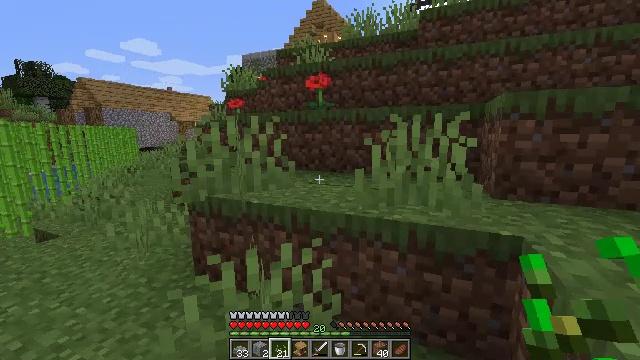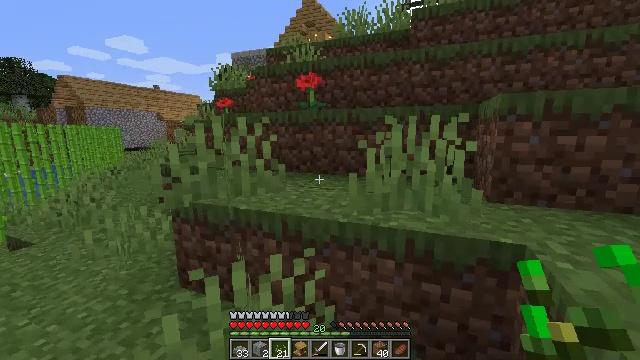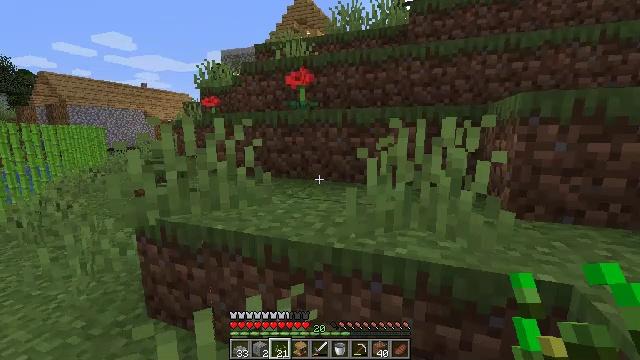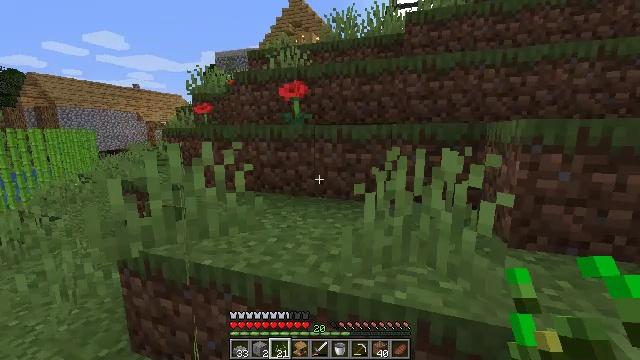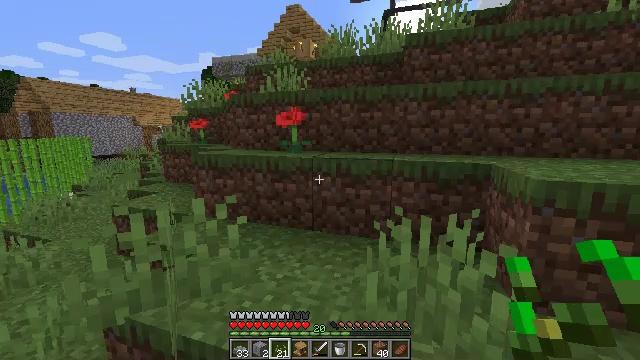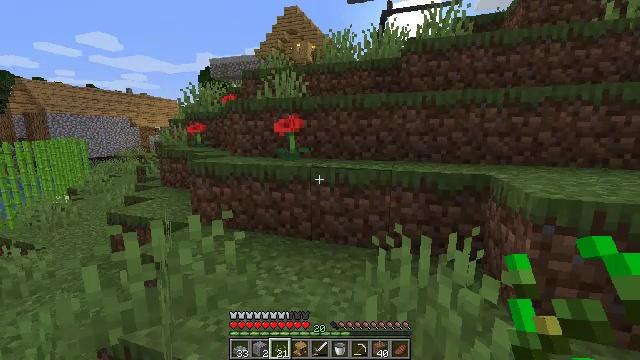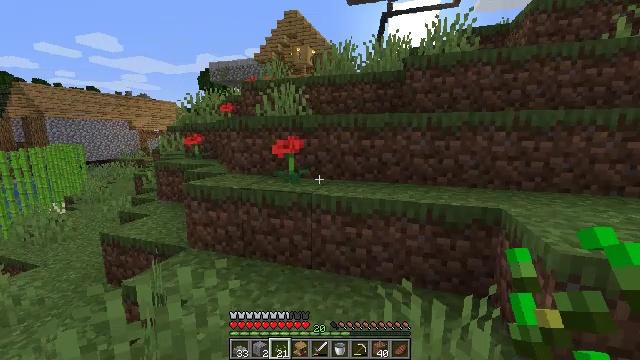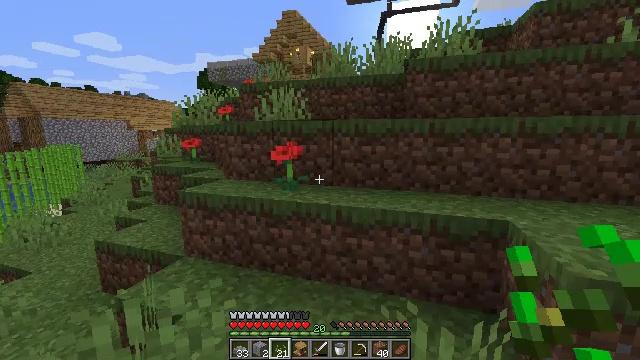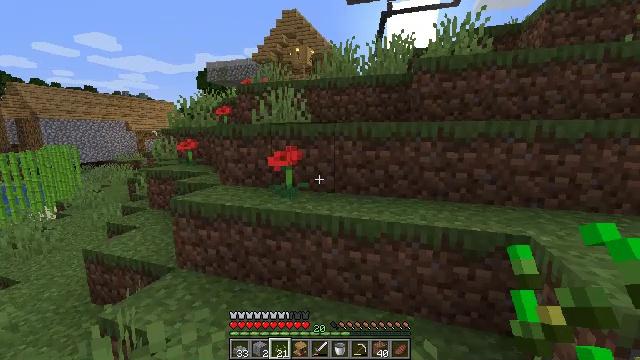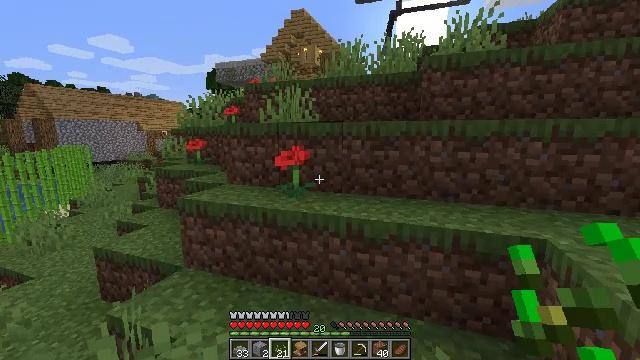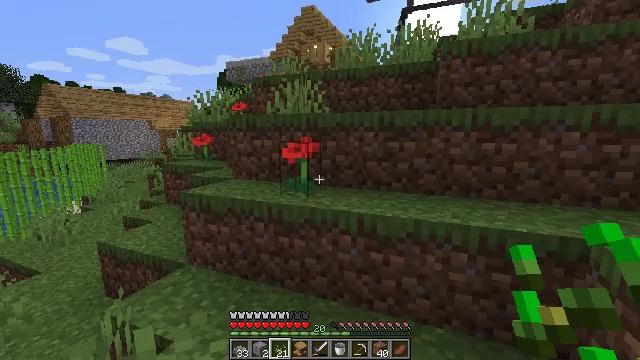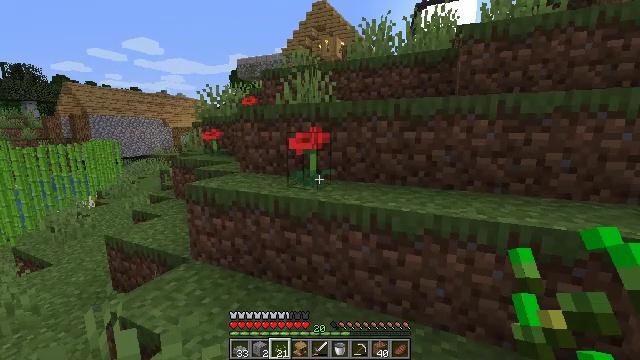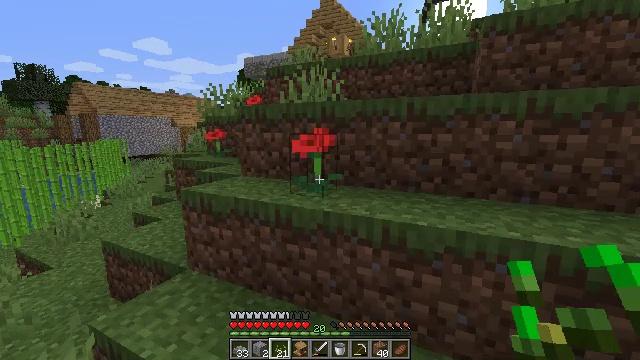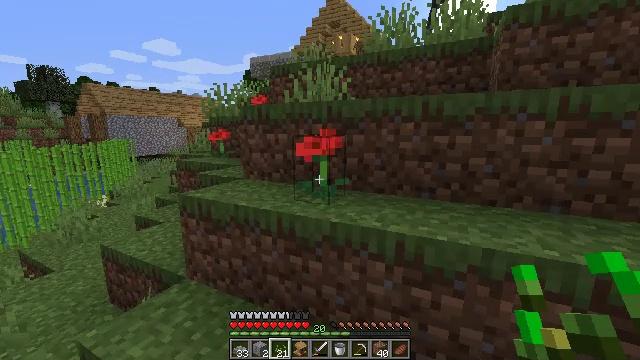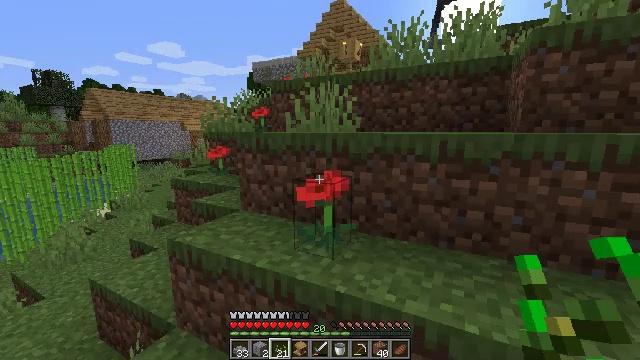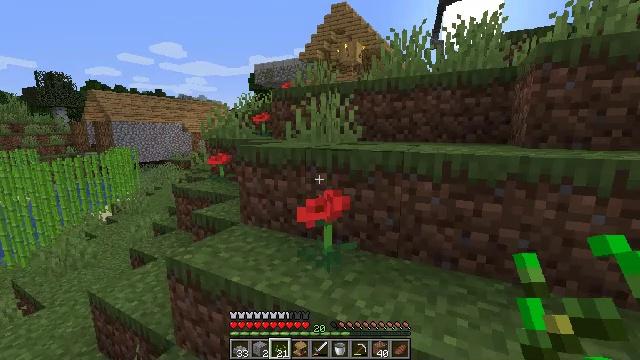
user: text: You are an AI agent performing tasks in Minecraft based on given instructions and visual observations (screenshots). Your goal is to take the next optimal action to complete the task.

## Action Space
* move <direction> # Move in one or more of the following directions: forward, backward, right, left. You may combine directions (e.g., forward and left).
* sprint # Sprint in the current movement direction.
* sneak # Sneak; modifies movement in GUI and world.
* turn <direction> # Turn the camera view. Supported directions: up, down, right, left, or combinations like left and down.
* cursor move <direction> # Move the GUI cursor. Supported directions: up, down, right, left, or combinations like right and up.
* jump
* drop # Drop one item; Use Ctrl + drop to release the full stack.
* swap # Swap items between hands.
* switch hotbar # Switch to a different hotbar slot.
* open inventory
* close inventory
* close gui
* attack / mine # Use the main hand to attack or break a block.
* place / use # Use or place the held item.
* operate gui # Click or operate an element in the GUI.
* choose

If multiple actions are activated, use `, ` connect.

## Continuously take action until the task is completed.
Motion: motion action
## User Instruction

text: Remove a poisonous potato from the inventory.
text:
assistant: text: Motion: move forward, turn right
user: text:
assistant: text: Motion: move forward, turn right
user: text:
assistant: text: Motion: move forward, turn right, jump
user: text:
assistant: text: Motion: move forward, jump
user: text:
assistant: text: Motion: move forward, jump
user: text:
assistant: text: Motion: move forward
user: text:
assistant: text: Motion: move forward
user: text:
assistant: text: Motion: move forward
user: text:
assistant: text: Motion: move forward, turn left
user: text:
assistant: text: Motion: move forward, turn left
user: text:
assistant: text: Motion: move forward, turn left
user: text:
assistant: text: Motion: move forward, turn left
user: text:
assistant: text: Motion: move forward, turn left
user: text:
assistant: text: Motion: move forward, jump
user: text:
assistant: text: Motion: move forward, jump
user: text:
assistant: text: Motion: move forward, jump
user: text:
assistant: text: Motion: move forward, jump
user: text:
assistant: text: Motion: move forward, jump
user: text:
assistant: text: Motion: move forward
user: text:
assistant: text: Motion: move forward
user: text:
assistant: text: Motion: move forward
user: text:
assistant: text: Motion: move forward
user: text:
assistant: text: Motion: move forward
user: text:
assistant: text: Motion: move forward
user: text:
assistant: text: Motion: move forward
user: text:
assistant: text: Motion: move forward, jump
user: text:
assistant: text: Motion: move forward, jump
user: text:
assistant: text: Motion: move forward, turn right, jump
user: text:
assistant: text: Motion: move forward, turn right, jump
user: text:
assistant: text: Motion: move forward, turn right